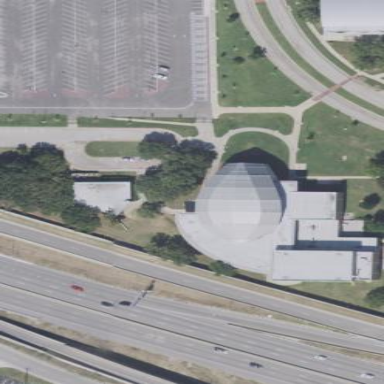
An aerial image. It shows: Arts centre building.